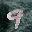
Label: 9